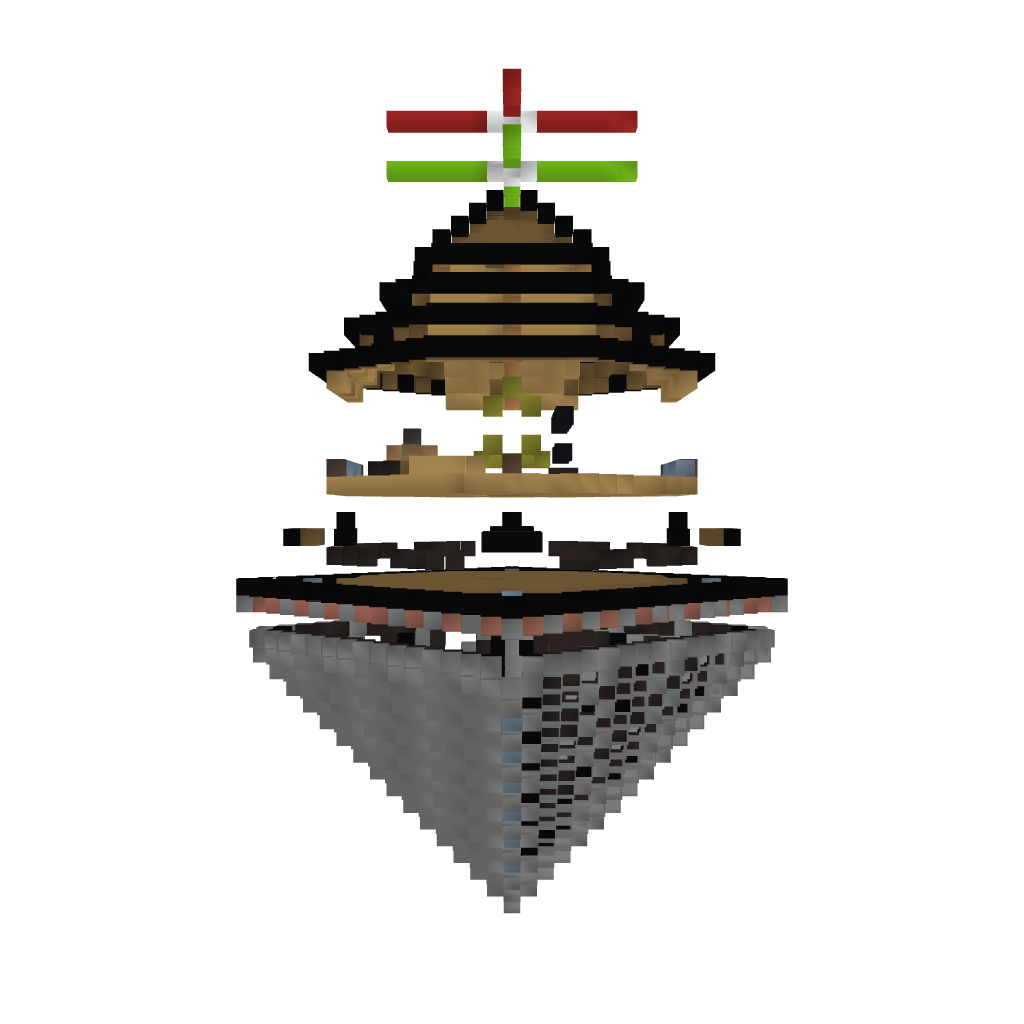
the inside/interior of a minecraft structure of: house on the hill